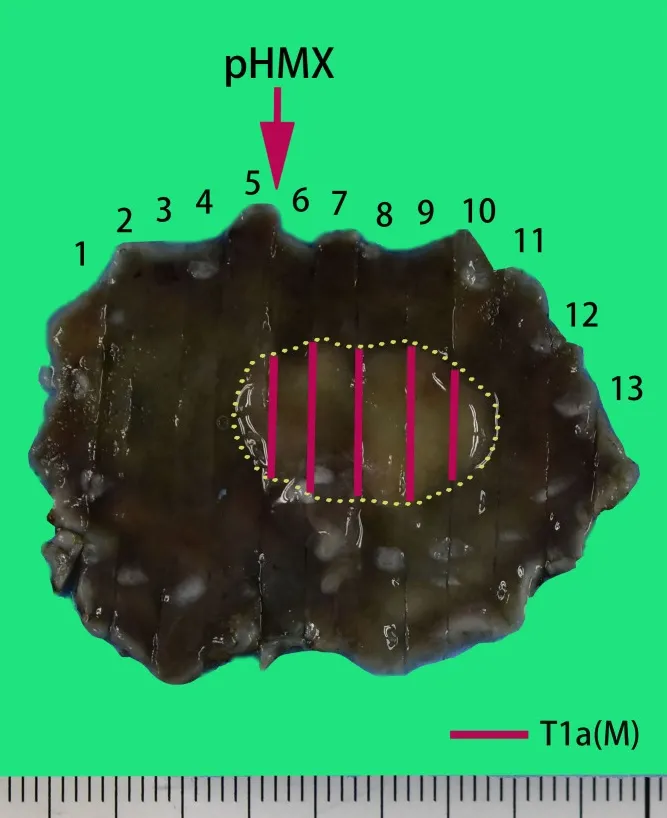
Pathological recovery diagrams. Very well-differentiated gastric adenocarcinoma of gastric type, pT1a (M), Ly1, V0, pHM0, and pVM0. The specimen was 44 mm x 32 mm and type 0-IIa, and the cancerous lesion was 18 mm x 16 mm with a red marking in the yellow circle.
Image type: medical_photograph (other_medical_photograph)